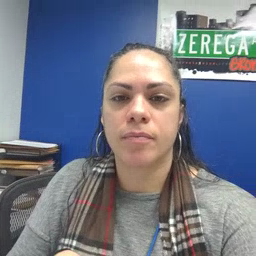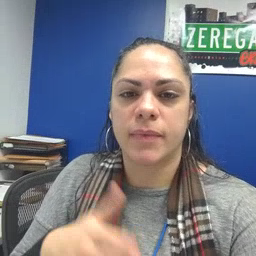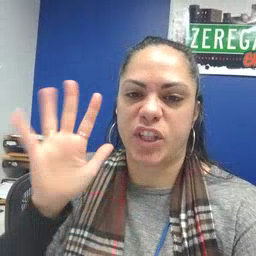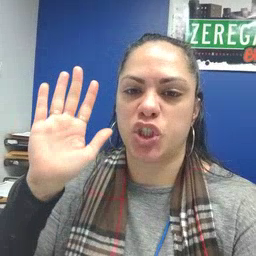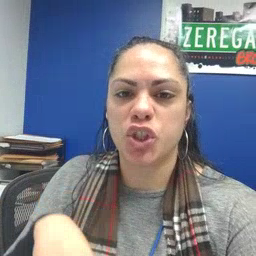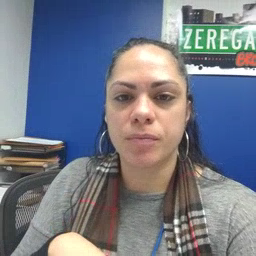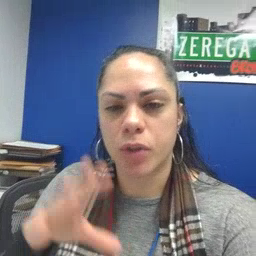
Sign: finish